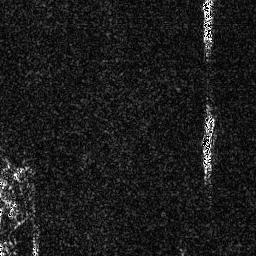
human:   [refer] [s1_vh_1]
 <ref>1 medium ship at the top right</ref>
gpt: <box>[[77, 0, 84, 19, 0]]</box>